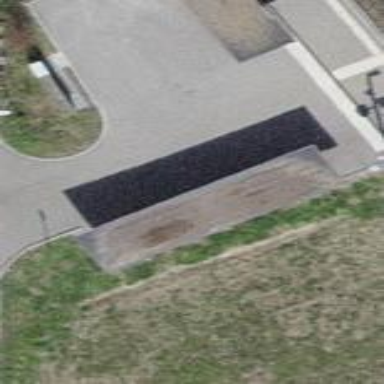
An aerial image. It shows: View of roof of building.